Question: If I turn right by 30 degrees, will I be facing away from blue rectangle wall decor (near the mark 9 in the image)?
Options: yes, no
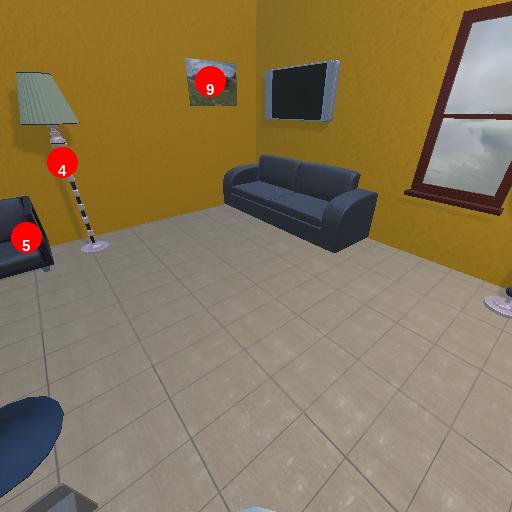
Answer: yes